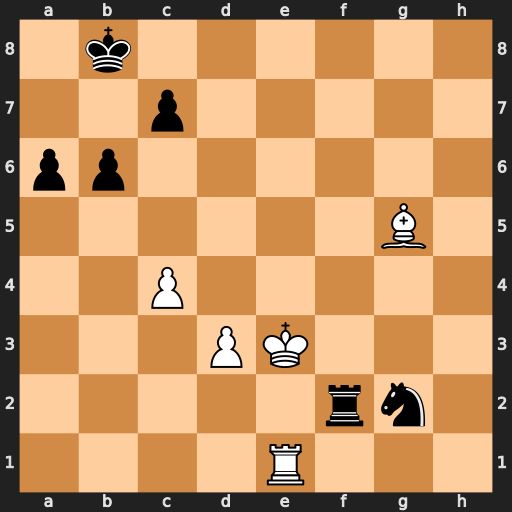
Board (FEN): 1k6/2p5/pp6/6B1/2P5/3PK3/5rn1/4R3
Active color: w
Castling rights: -
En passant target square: -
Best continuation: Kxf2 Nxe1 Kxe1